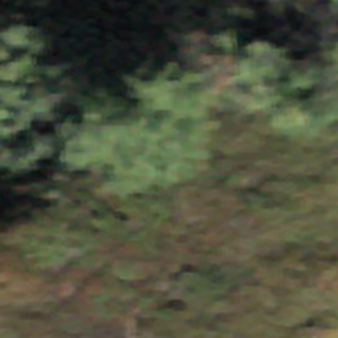
Label: other